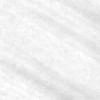
Label: change